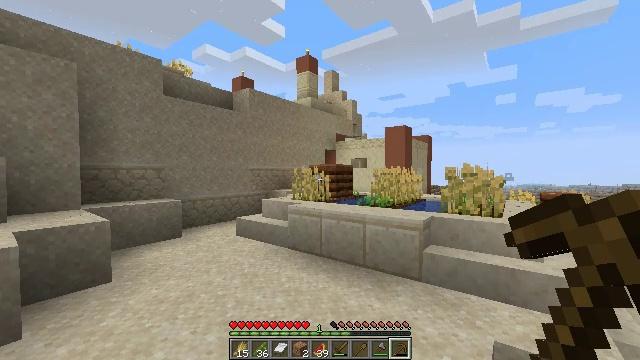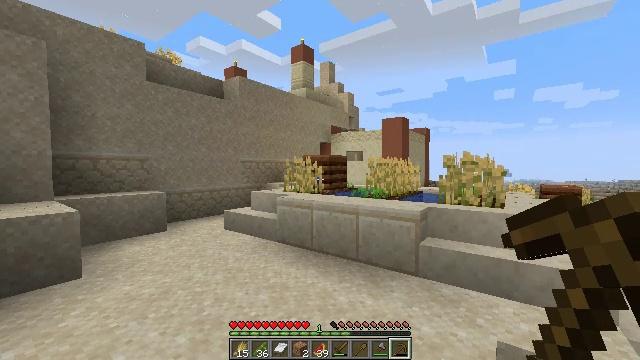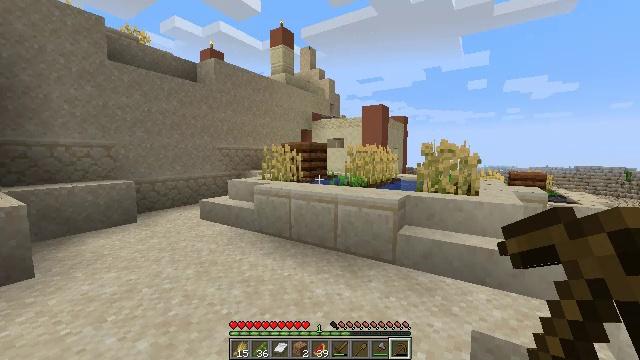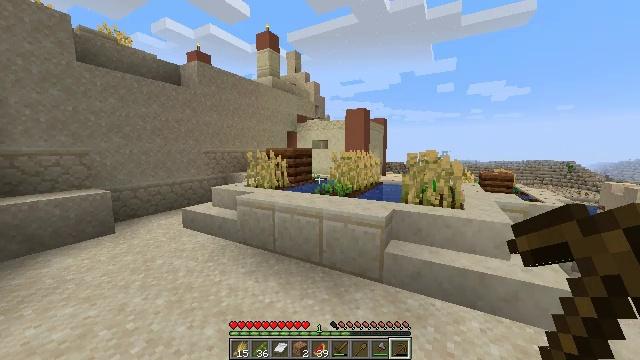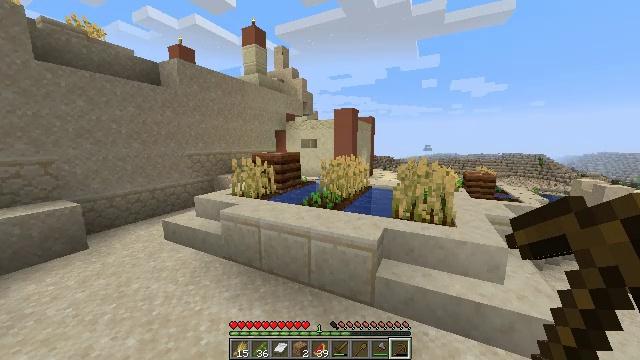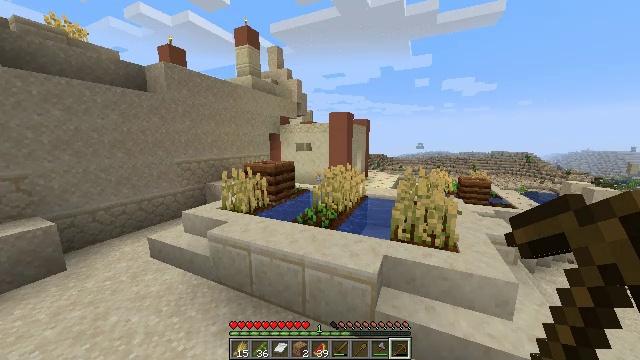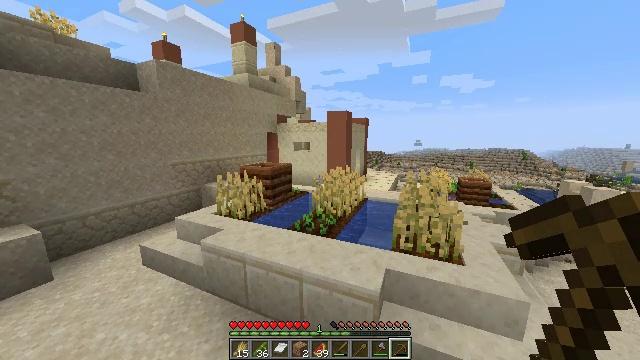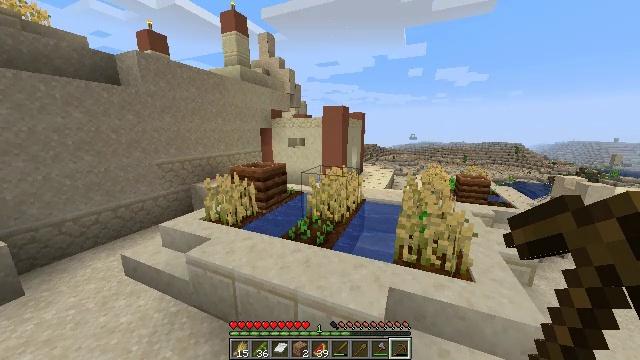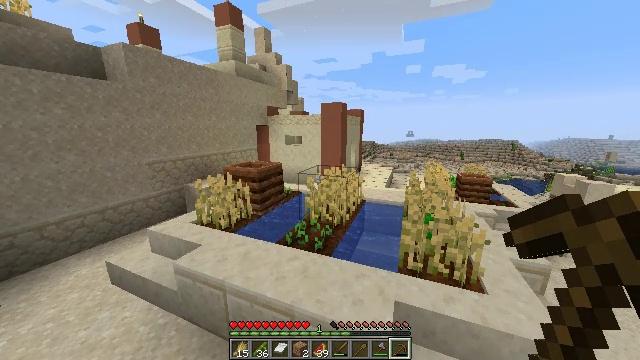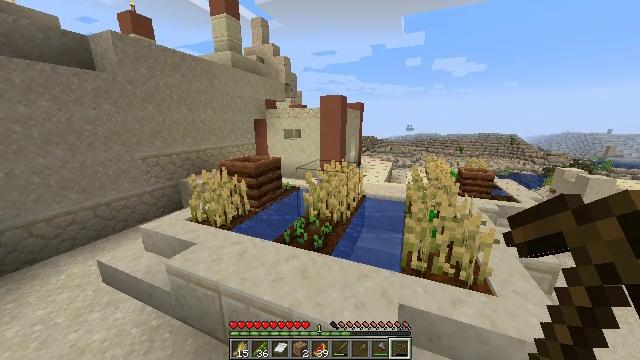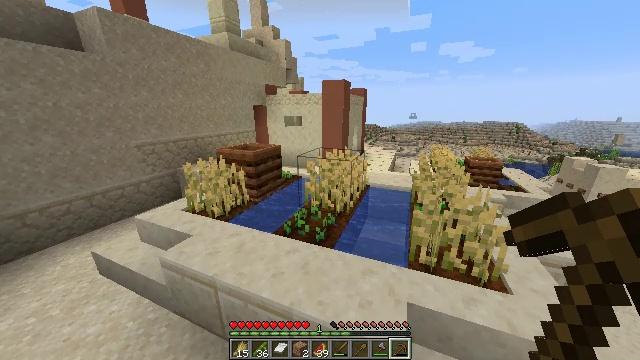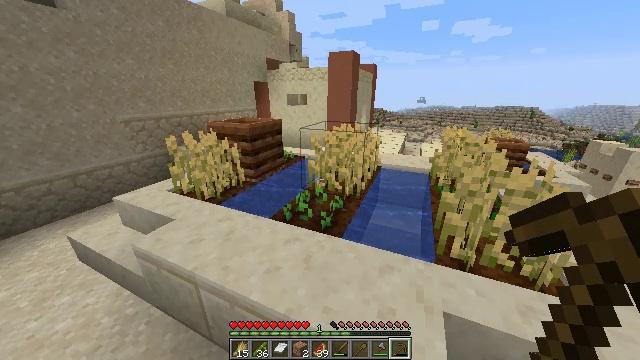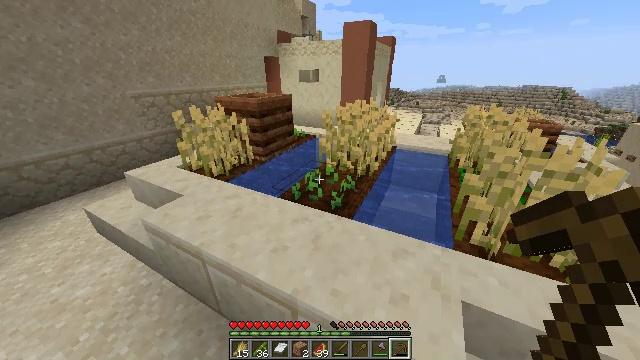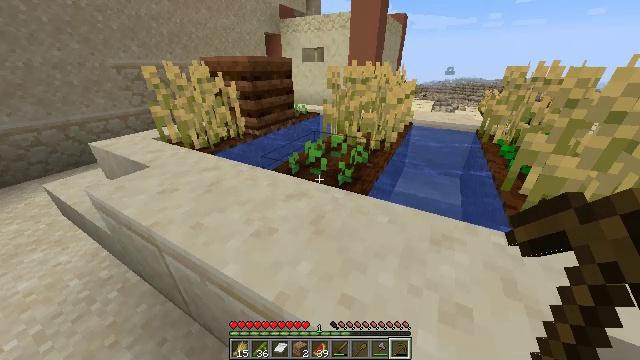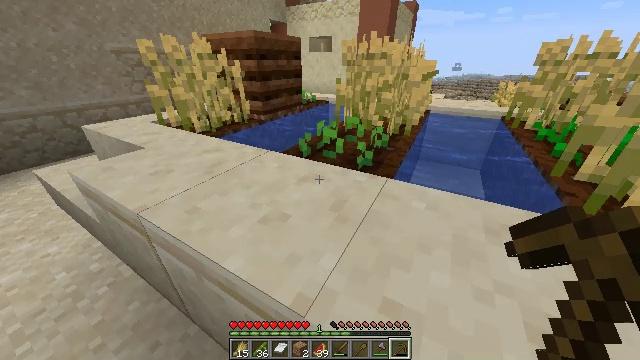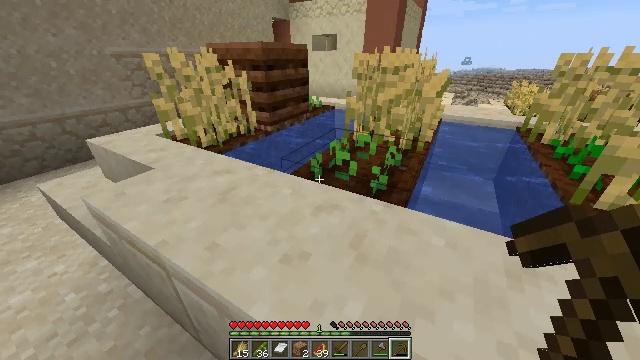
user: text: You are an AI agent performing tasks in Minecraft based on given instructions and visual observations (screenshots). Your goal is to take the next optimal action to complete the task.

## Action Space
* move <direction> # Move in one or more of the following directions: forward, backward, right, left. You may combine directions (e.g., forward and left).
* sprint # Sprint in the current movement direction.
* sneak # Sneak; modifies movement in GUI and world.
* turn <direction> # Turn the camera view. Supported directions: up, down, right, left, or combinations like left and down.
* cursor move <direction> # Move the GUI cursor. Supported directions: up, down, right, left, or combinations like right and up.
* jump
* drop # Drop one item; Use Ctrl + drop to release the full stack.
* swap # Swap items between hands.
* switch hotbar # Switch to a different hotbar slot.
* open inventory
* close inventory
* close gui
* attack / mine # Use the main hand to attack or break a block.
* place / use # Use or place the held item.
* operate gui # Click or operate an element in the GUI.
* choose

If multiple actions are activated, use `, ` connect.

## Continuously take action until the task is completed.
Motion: motion action
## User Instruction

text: Gather beetroots by breaking the plants.
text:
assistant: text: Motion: move forward, sprint, jump
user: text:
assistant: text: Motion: move forward, sprint, turn right and down, jump
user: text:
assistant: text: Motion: move forward, sprint, turn right and down, jump
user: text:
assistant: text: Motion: move forward, turn right and down, jump
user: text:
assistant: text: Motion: move forward, turn right, jump
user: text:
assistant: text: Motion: move forward, jump
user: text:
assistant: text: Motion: move forward, turn right and down, jump
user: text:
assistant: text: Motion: move forward, jump
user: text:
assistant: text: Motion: move forward, turn down, jump
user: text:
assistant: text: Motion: move forward, turn down, jump
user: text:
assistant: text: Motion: move forward, turn left and down, jump
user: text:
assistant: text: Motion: move forward, turn left and down, jump
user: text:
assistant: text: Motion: move forward, turn left and down, jump
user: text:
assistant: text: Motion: move forward, turn left, jump
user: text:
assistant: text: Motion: move forward, jump
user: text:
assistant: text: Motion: move forward, sprint, jump
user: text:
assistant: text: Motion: move forward, sprint, jump
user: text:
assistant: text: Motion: move forward, jump
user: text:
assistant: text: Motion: move forward, turn right and down, jump
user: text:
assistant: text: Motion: move forward, turn right and down, jump
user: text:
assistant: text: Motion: move forward, turn right and down
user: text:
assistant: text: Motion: turn right and down
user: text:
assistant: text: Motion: turn right and down
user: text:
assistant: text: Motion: turn right and down
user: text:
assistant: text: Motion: turn right and down
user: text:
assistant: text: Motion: no_op
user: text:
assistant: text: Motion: attack / mine
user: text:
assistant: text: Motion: attack / mine
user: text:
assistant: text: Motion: attack / mine
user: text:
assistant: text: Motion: turn left